Field crop: tomato
Growth stage: 1
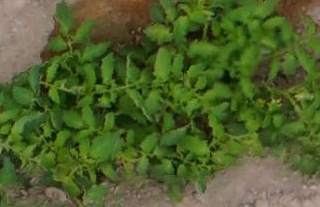
Species: tomato